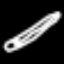
Label: pencil